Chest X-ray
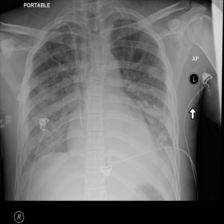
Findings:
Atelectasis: negative
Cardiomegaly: negative
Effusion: positive
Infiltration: positive
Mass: negative
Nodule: negative
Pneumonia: negative
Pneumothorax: negative
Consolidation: negative
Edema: negative
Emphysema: negative
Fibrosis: negative
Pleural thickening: negative
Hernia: negative